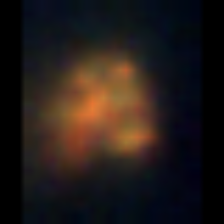
Taxon: Unknown_detritus
Group: Unknown